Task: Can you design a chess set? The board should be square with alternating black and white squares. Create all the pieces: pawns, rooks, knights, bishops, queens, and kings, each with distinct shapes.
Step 5268:
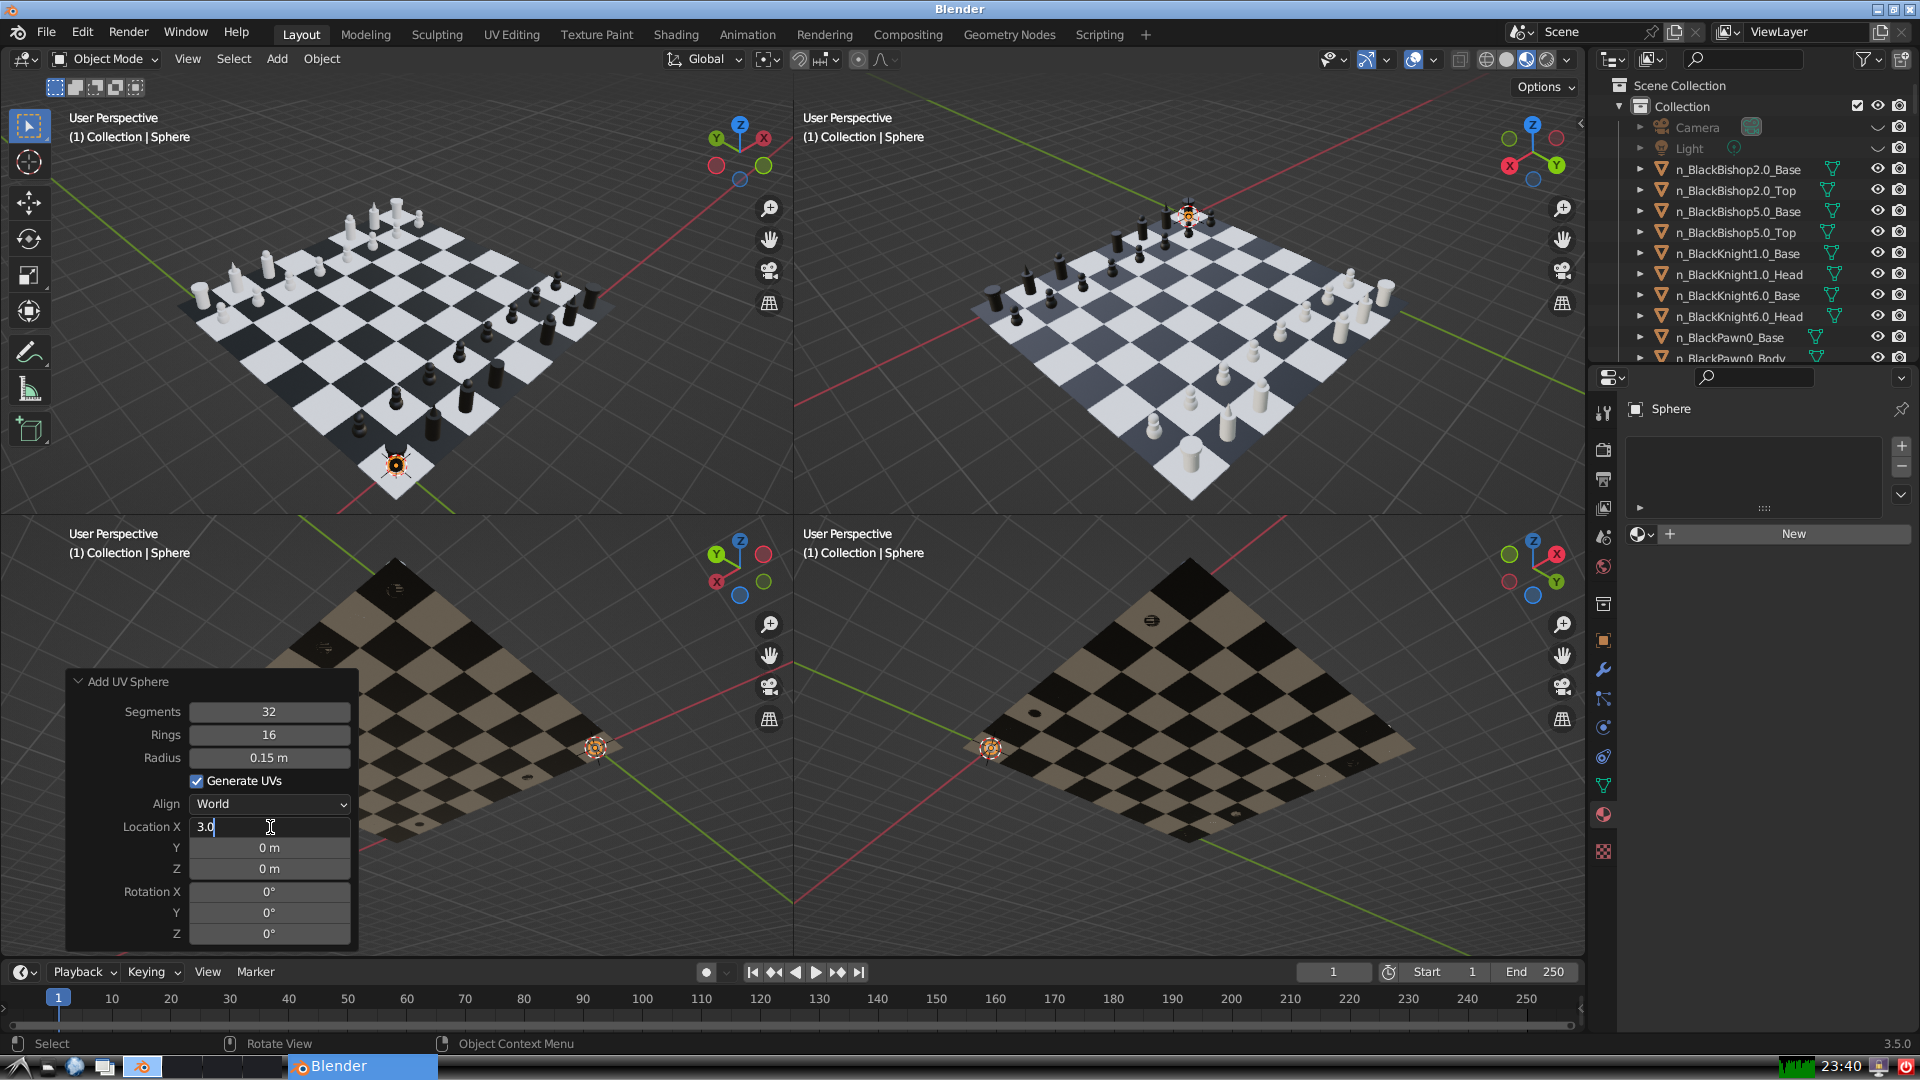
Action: {"key_press": ['Return']}